Question: I have a weird fluke that can be fixed easily, but I'd like to know why it's happening in the first place. I have a subroutine that is spitting out its value one cell down than expected. Here's the code:
'''
Sub Reference()
On Error Resume Next
Dim Output_Row As Long
Output_Row = Range("Table1[Output]").Row
For Each cl In Range("Table1[ID1]")
Range("Table1[Output]").Cells(Output_Row, 1) = Application.WorksheetFunction.Index(Range("Table2[ID2]"), Application.WorksheetFunction.Match(cl, Range("Table2[ID2]"), 0))
Output_Row = Output_Row + 1
Next cl
End Sub
'''
Now this should perform like a VLOOKUP and regurgitate the same ID from Table2 if it matches Table1, otherwise be blank. But this happens whenever I run it:

See how all the outputs are one cell down from where they should be? Now I can redefine Output_Row to say:
'''
Output_Row = Range("Table1[Output]").Row - 1
'''
That realigns the output values in the right spots. But I would like to know how it got wrong in the first place. Any thoughts?
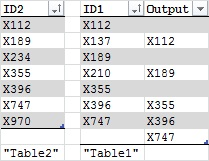
Answer: 'Range.Row' always returns the row number relative to the ENTIRE sheet.
On the other hand 'Range.Cells' takes relative values.
So here you are passing an absolute value from 'Range("Table1[Output]").Row' into a function expecting a relative value. The relative value is offset by the position of the table on the sheet AND the table header row 'Range("Table1[Output]").Cells(Output_Row, 1)'.